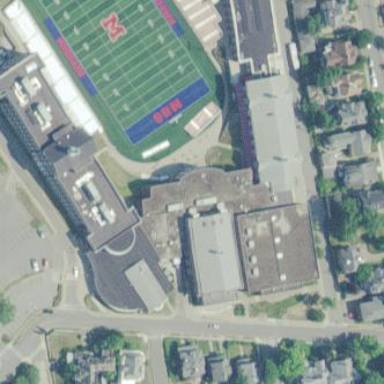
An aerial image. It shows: School building.